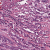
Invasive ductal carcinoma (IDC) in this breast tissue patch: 1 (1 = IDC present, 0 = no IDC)